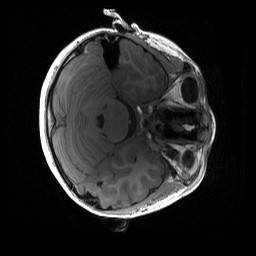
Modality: T1w
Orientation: axial
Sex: male
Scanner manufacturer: siemens
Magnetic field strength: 3 T
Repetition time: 1.9 s
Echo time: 0.00243 s